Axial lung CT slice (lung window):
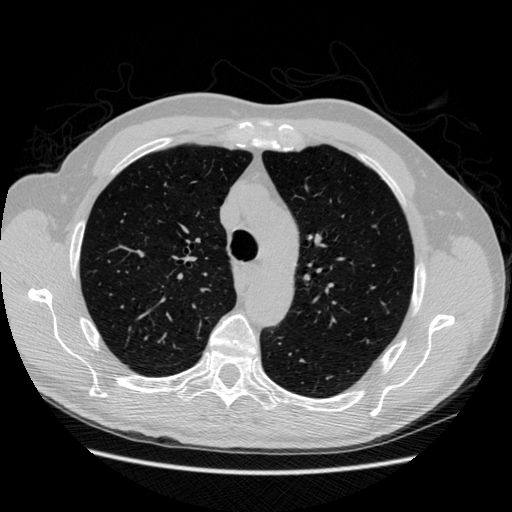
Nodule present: no